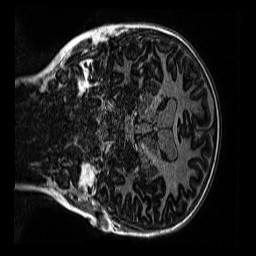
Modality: MP2RAGE
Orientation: coronal
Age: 9
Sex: female
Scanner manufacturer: siemens
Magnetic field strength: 3 T
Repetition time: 4 s
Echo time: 0.00299 s